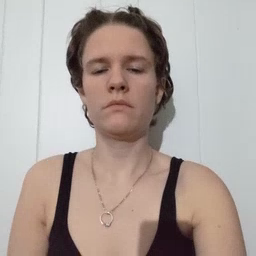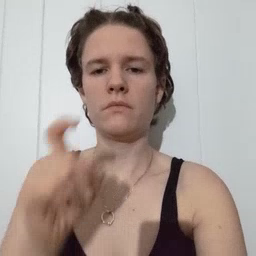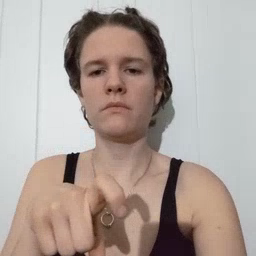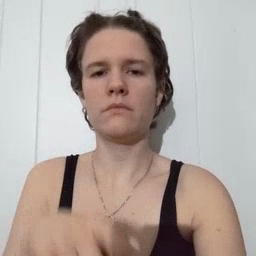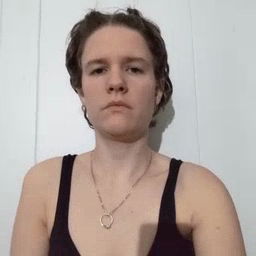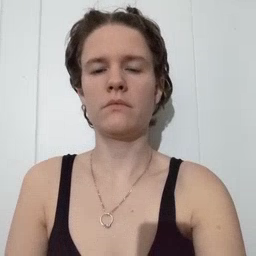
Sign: time